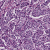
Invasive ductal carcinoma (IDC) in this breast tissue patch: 1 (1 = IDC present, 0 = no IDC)